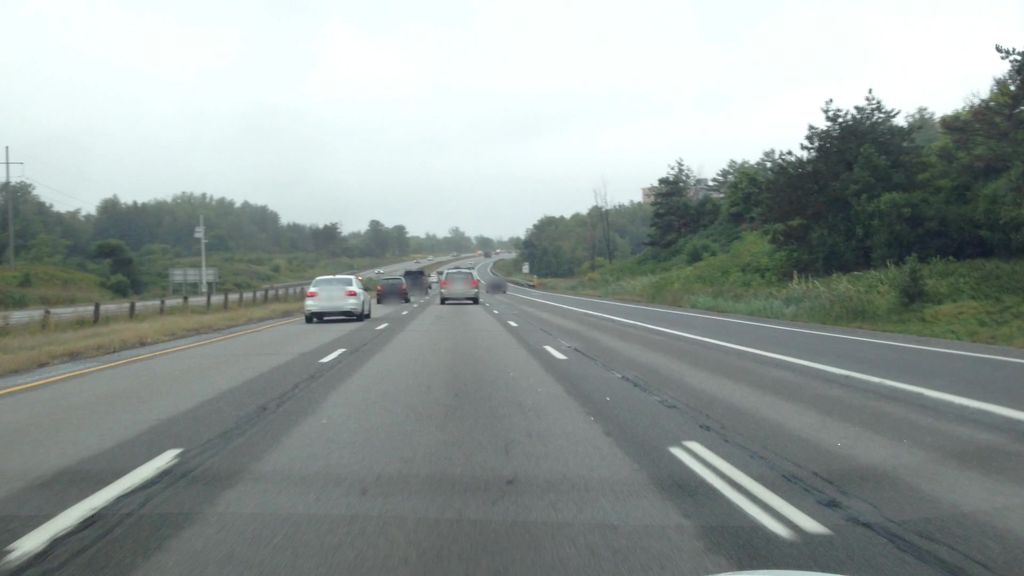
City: ottawa-gatineau